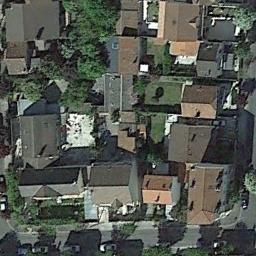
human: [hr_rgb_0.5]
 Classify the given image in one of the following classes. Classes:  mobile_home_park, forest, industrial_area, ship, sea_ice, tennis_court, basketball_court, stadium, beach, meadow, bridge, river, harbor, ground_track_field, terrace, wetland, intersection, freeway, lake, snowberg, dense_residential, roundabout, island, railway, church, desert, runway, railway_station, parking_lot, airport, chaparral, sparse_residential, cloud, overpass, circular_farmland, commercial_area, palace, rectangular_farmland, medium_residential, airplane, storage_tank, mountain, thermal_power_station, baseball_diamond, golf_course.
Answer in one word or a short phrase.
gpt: dense_residential